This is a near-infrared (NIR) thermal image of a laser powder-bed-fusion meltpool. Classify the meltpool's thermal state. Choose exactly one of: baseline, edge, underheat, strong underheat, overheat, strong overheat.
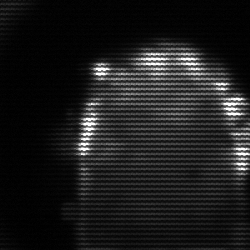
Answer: baseline